Question: I need to delete arc in another arc (to be transparent), but can't find function for this operation

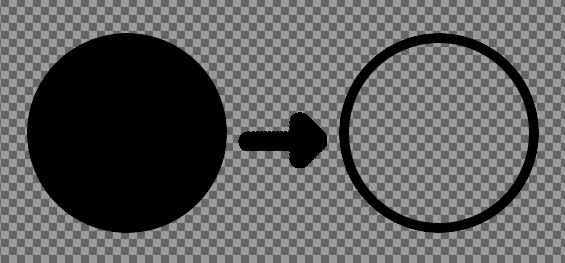
Answer: Codename One doesn't have an erase draw mode but you can just draw an arc to begin with. You can also use image masking if that's what you are actually trying to accomplish.
Masking reference: <URL>
Graphics shape API reference:
<URL>
<URL>